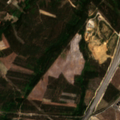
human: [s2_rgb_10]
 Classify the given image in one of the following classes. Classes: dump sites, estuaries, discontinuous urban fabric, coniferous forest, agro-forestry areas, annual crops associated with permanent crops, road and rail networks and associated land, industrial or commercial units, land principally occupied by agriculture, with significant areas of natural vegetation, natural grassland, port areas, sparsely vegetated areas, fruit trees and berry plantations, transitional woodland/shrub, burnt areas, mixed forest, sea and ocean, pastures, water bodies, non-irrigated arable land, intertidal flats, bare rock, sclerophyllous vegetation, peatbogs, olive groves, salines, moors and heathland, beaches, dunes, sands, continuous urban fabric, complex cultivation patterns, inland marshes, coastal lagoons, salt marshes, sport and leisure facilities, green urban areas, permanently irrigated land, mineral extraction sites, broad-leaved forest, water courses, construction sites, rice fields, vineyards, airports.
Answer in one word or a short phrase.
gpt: road and rail networks and associated land, dump sites, coniferous forest, mixed forest, transitional woodland/shrub